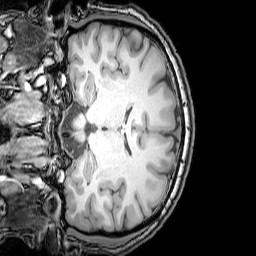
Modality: T1w
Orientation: coronal
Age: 23
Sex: male
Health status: healthy
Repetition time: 0.081 s
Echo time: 0.037 s